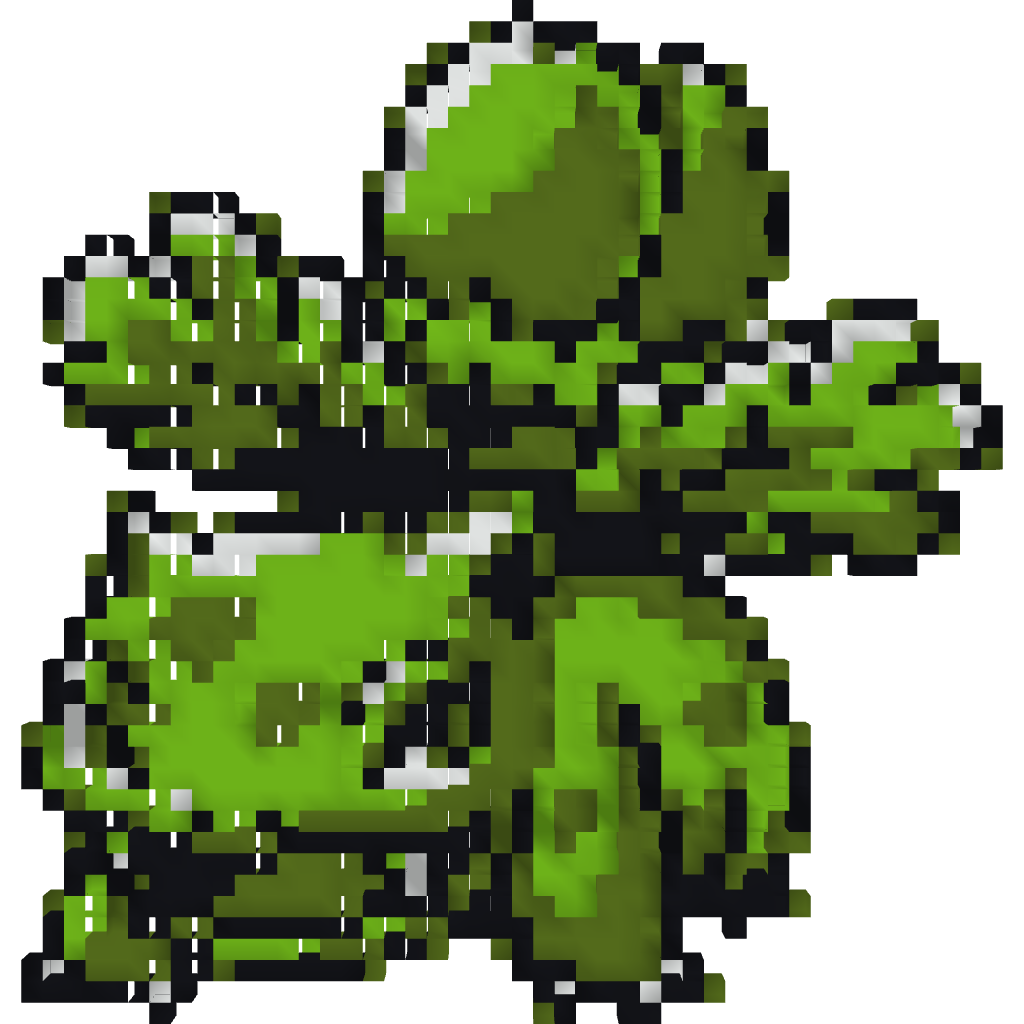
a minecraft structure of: ivysaur sprite